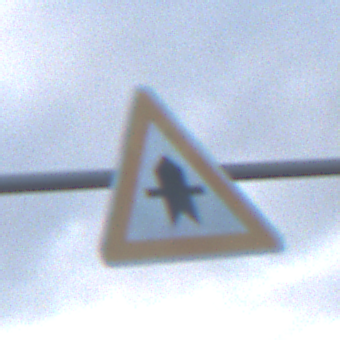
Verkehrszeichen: Vorfahrt
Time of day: SunriseSunset
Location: Outdoor (Nature)
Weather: PartlyCloudy
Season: NotSpecified
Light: Natural